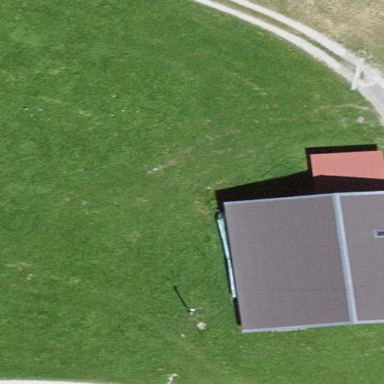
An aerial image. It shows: Shed building.